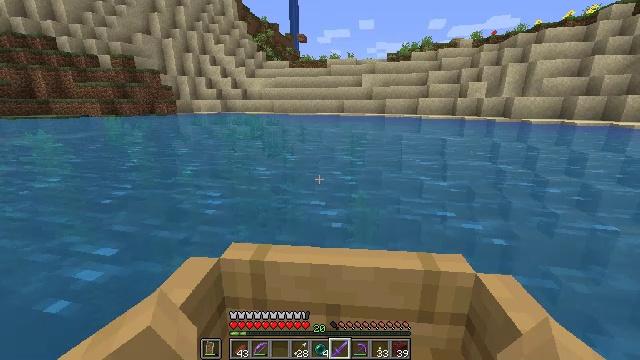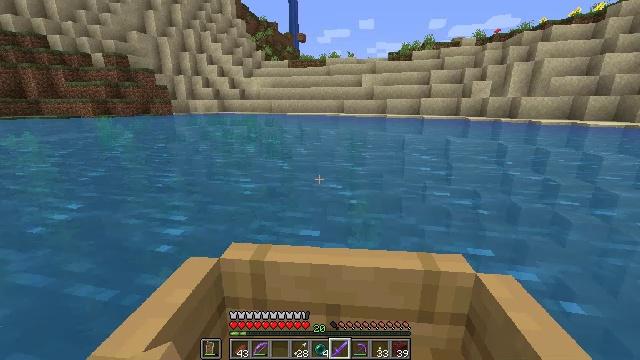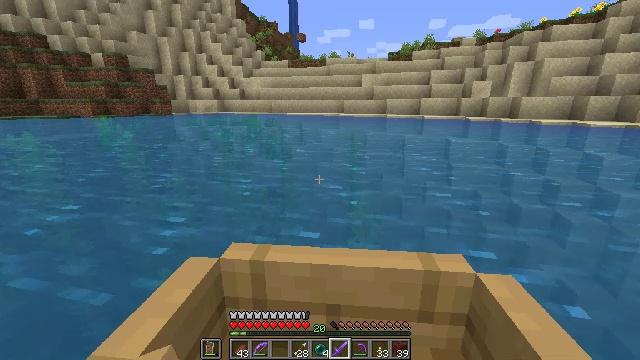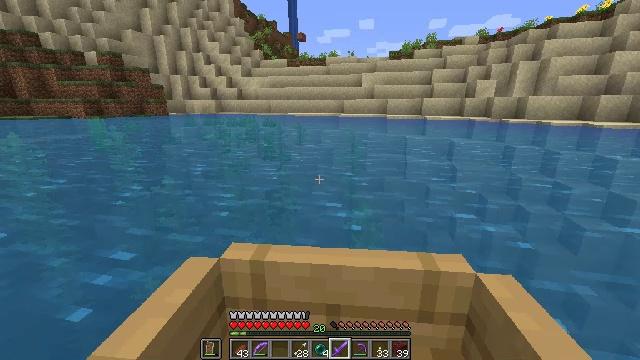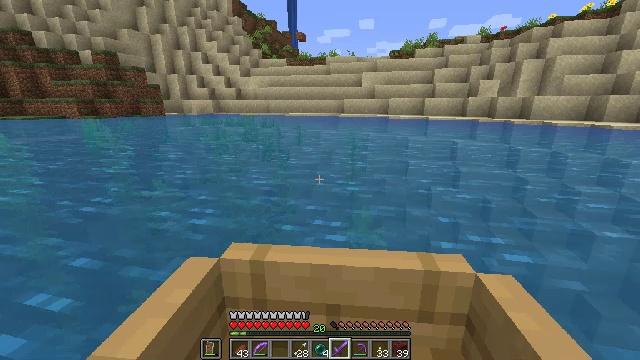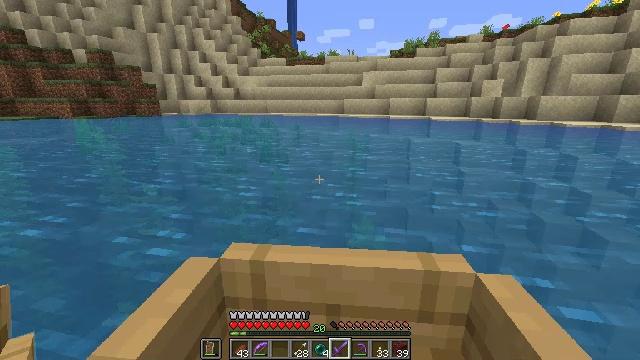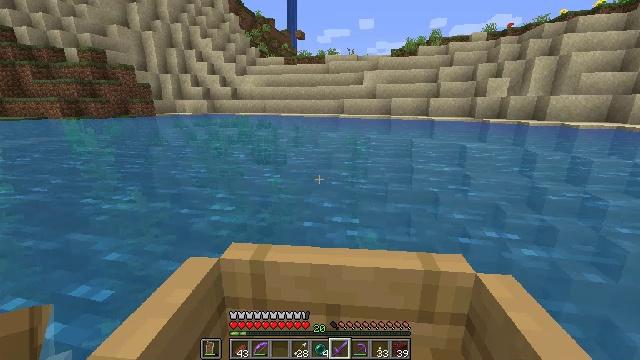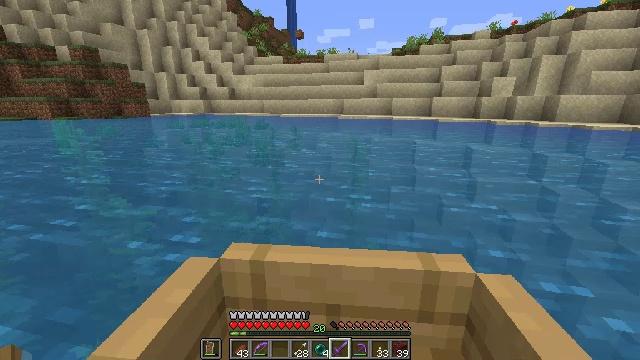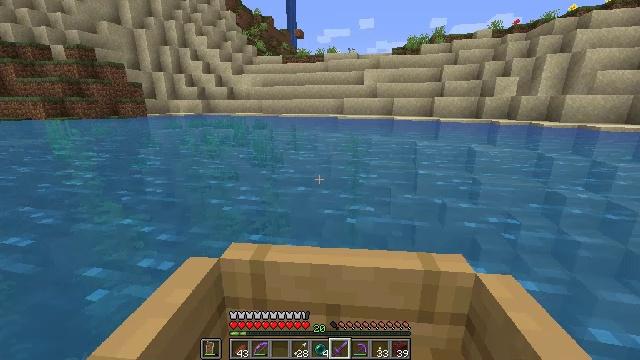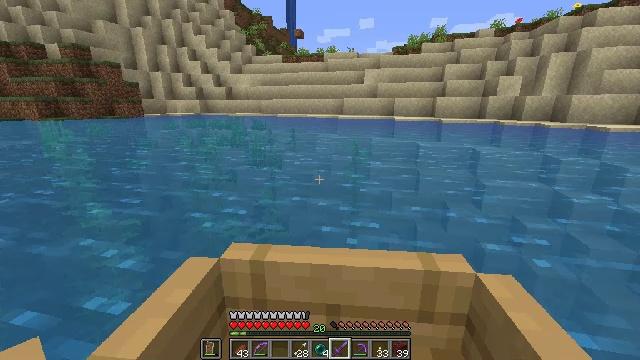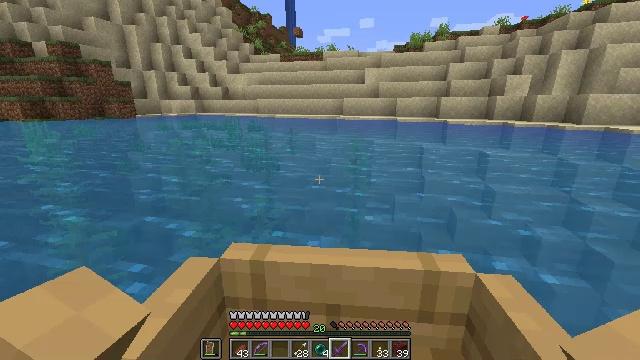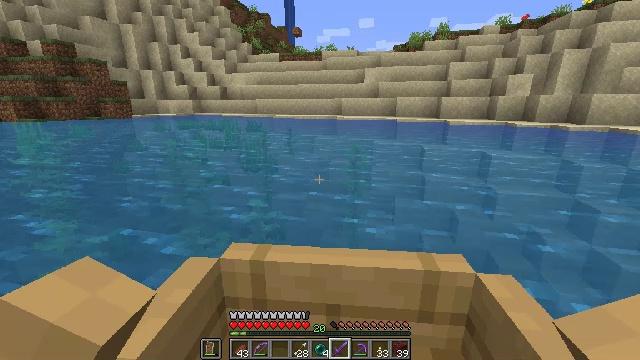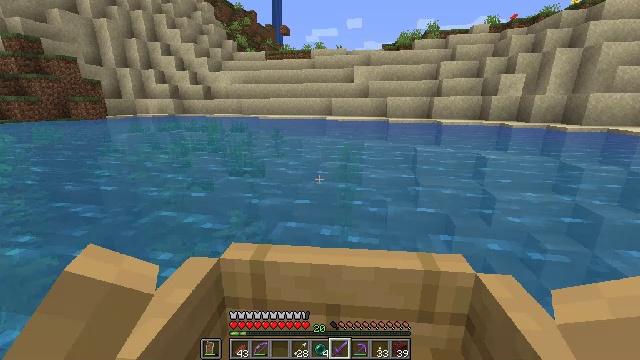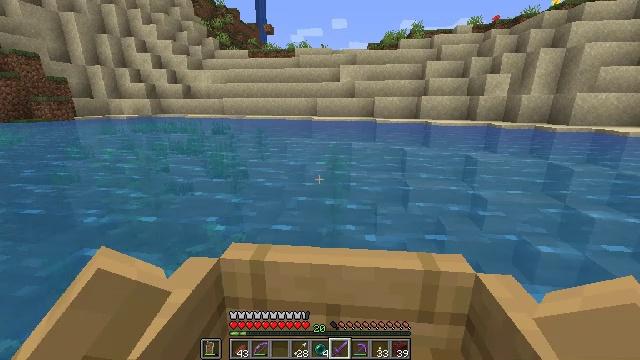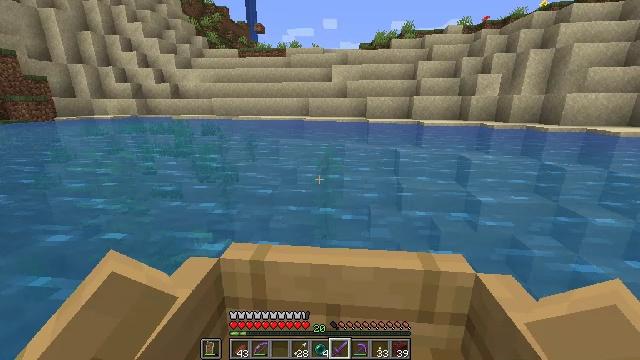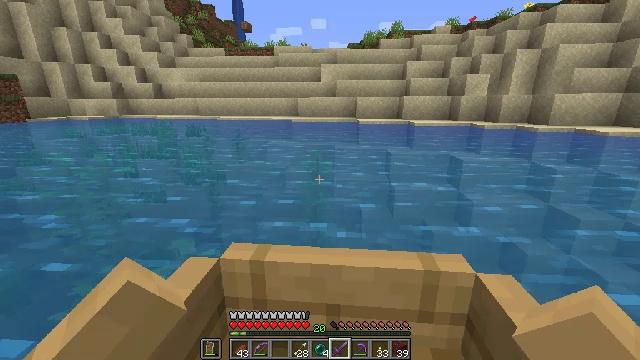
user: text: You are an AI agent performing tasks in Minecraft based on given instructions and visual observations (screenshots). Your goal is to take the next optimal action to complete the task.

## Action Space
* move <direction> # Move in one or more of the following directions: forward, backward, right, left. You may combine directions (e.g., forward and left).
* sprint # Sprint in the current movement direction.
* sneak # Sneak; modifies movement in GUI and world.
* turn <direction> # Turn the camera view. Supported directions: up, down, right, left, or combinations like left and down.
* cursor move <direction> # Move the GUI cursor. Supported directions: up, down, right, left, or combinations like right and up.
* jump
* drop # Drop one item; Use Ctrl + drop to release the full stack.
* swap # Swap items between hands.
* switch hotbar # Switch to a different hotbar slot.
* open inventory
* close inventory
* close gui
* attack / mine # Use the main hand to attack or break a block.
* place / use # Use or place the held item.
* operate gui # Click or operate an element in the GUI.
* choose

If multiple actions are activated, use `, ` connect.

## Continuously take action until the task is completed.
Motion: motion action
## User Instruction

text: Break down blaze rods into blaze powder.
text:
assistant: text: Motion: move forward
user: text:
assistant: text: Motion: move forward
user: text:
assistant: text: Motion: move forward
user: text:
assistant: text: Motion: move forward
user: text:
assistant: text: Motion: move forward
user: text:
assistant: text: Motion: move forward
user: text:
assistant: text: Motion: move forward
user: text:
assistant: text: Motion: move forward
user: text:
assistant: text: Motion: move forward
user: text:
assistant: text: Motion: move forward and move right
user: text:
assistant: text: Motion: move forward and move right
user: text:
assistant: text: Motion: move forward and move right
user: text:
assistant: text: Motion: move forward and move right
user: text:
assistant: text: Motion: move forward
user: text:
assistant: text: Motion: move forward
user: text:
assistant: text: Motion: move forward
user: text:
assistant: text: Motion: move forward
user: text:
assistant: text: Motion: move forward and move left
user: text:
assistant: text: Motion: move forward and move left
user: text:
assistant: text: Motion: move forward
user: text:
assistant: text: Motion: move forward
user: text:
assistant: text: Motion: move forward
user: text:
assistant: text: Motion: move forward
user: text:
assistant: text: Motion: move forward
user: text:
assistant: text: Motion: move forward
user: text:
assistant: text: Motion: move forward and move left
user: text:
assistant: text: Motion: move forward and move left
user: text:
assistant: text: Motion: move forward
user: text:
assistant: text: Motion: move forward
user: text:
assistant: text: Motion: move forward